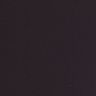
Metastatic tissue present: no